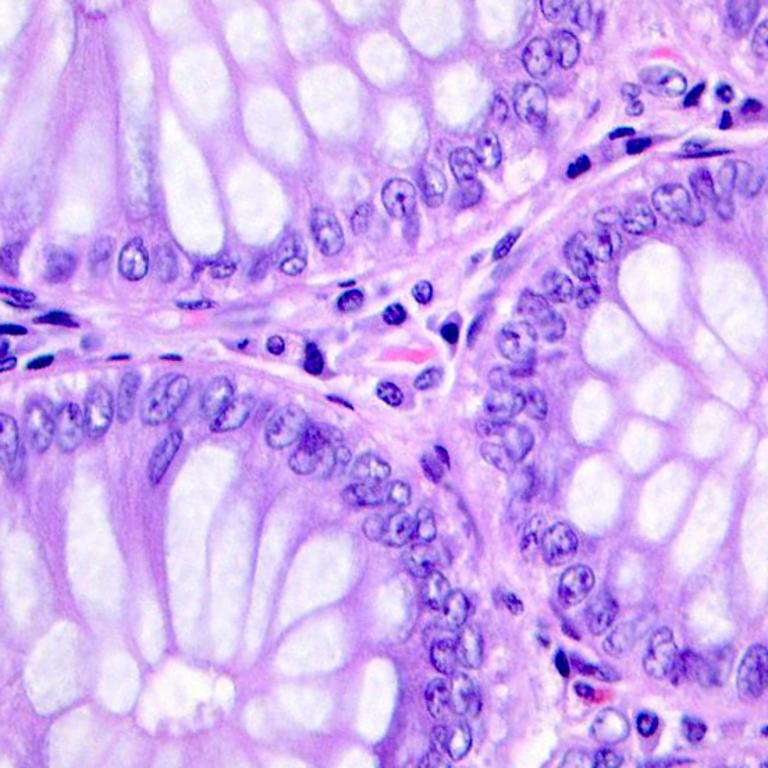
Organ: colon
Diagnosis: benign